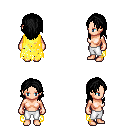
a pixel art fantasy rpg character, female body template, human, light skin, yellow tattered cape, white pants, black long hairstyle, four views (front, back, left, right), 2x2 character sprite sheet, small pixel art, hard edges, no anti-aliasing